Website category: sports
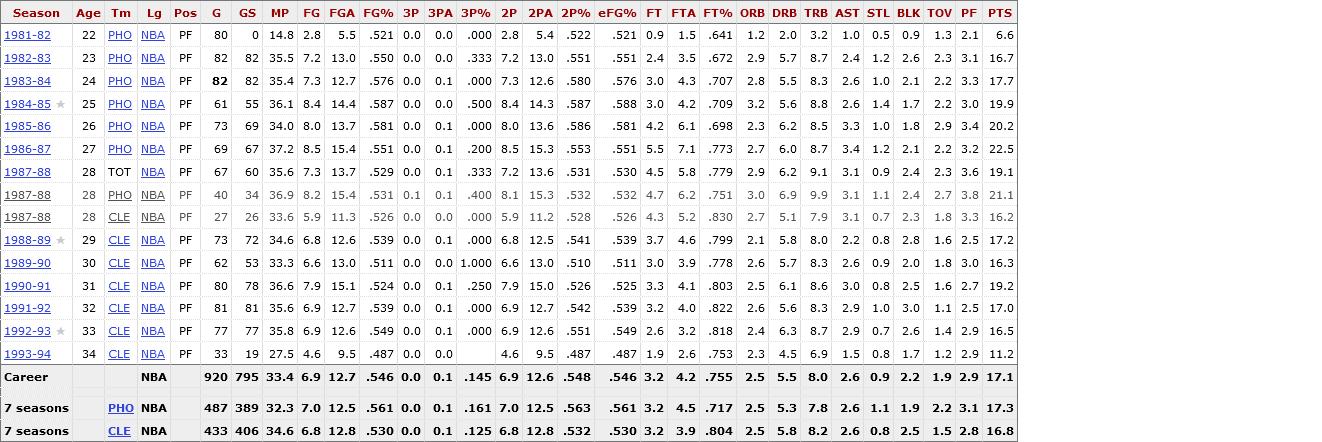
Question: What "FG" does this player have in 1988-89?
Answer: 6.8

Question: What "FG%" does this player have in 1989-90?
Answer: .511

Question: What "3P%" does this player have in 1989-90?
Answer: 1.000

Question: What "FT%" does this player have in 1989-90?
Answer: .778

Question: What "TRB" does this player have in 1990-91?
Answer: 8.6

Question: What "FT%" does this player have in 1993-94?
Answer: .753

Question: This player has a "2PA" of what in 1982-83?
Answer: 13.0

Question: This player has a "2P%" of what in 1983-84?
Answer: .580

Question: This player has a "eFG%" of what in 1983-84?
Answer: .576

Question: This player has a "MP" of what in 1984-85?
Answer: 36.1

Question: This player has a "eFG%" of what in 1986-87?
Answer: .551

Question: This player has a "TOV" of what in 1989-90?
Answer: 1.8

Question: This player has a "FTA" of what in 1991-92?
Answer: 4.0

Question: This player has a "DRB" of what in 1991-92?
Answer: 5.6

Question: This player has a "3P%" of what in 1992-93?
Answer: .000

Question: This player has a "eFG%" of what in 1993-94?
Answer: .487

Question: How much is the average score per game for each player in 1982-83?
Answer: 16.7

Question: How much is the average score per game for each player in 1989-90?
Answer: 16.3

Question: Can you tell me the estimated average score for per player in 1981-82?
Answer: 6.6

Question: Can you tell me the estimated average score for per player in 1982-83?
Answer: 16.7

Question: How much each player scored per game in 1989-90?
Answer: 16.3

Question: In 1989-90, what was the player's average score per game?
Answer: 16.3

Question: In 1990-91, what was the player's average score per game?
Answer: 19.2

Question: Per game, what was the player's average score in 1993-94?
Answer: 11.2